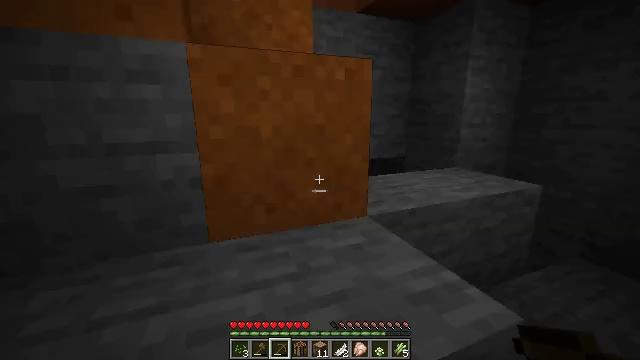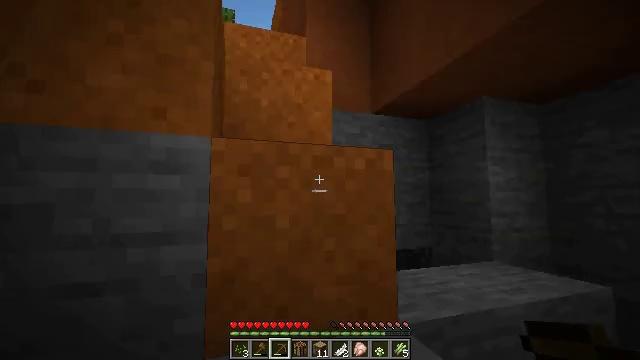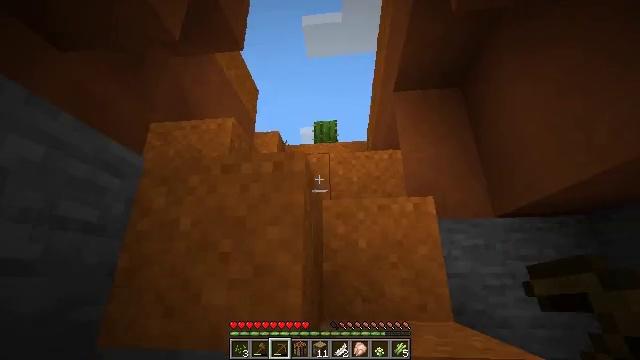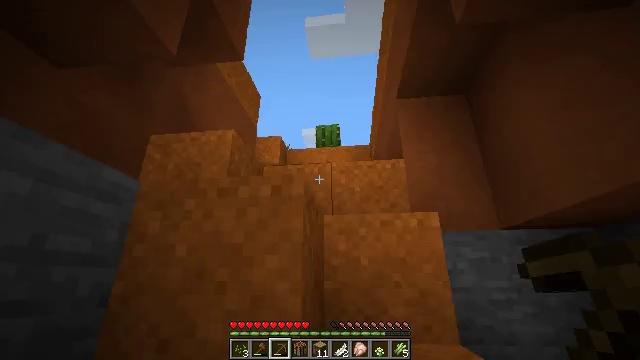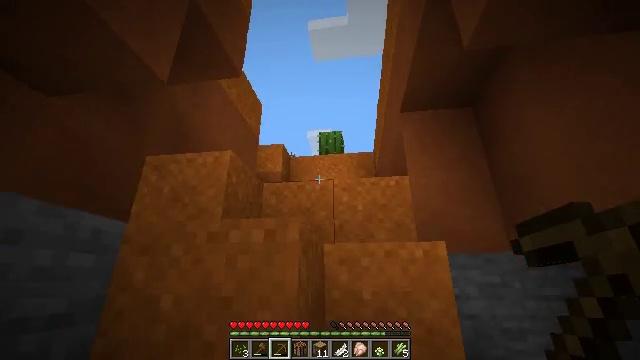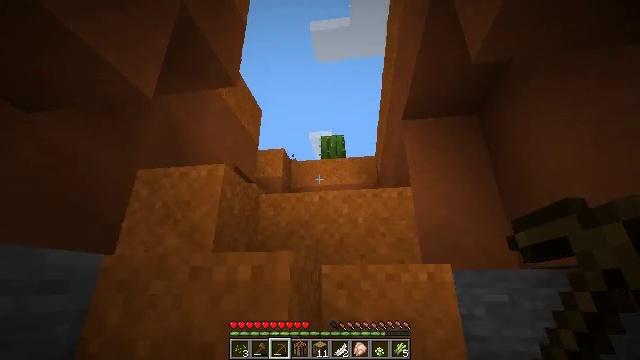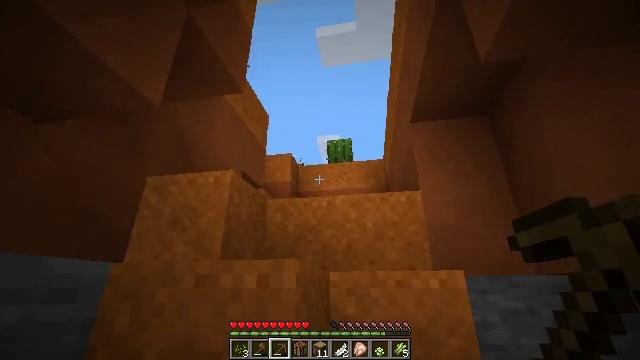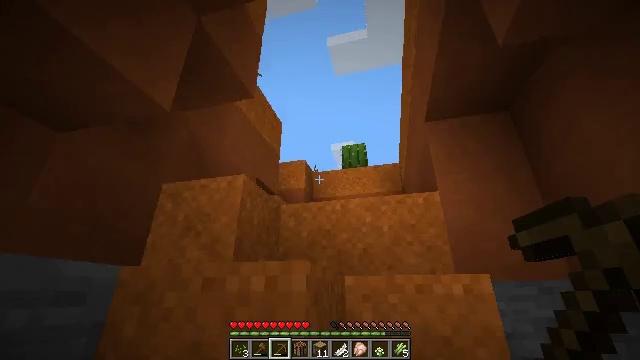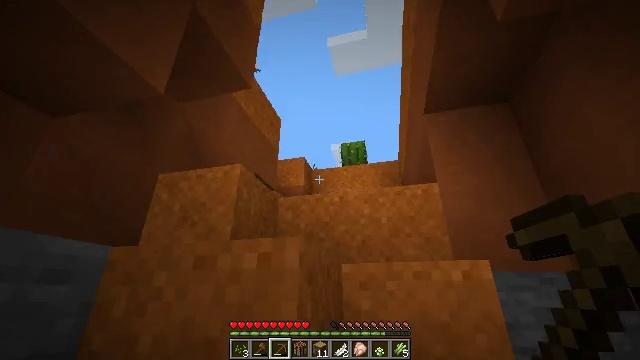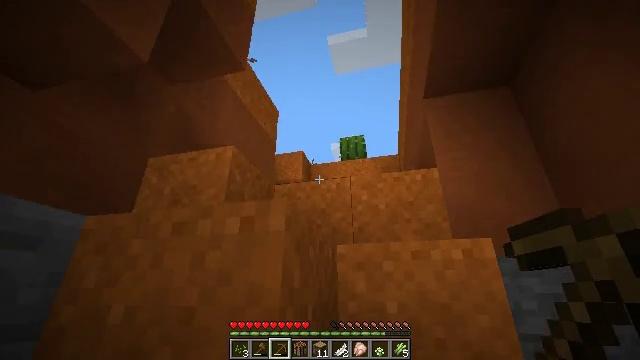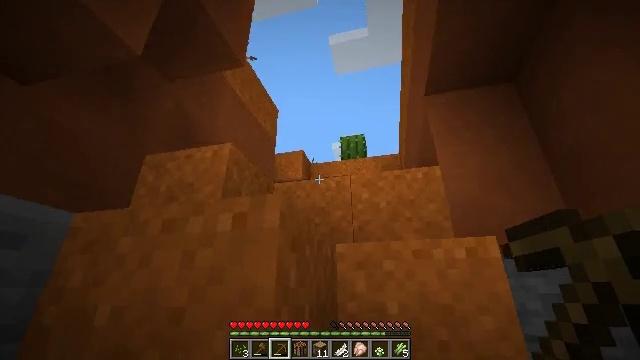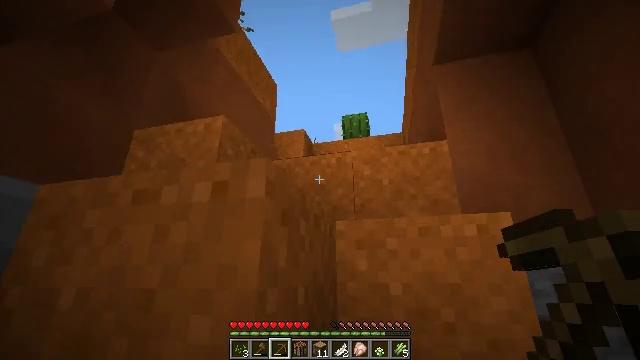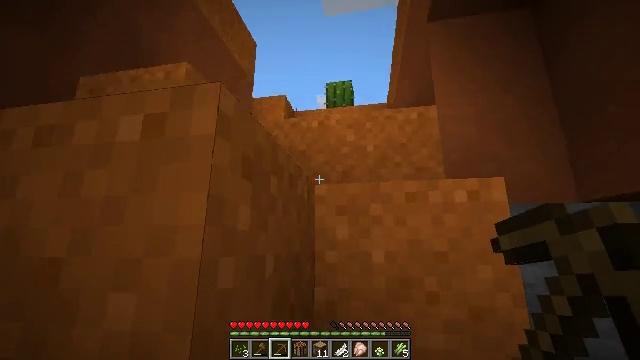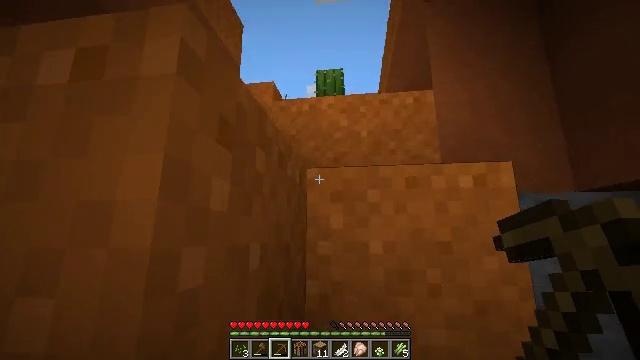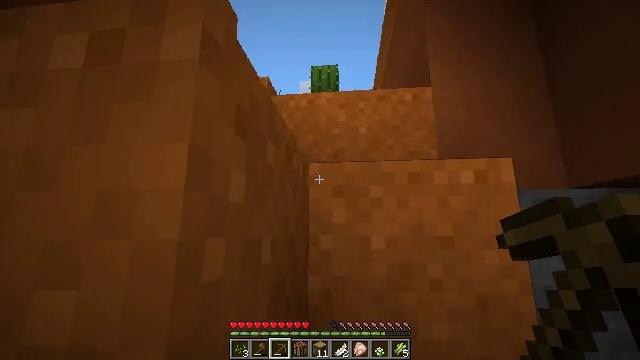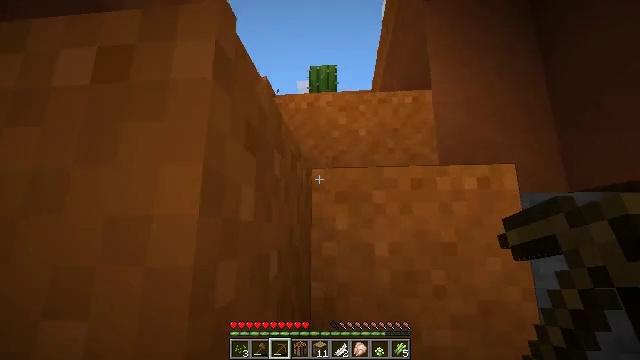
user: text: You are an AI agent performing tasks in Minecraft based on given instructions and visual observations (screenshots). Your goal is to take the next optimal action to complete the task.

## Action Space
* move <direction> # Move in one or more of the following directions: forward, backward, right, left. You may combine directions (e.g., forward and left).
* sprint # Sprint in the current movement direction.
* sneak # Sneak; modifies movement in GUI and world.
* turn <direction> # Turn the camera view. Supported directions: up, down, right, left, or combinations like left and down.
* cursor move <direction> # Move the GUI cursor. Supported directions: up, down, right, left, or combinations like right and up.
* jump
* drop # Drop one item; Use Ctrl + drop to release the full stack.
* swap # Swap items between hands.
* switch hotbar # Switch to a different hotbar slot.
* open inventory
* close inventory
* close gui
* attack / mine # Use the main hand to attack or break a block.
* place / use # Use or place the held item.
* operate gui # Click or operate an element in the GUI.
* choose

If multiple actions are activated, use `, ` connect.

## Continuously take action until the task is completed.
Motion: motion action
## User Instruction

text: Remove red sand to use for crafting or building.
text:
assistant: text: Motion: move forward, jump
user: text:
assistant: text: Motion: move forward, turn left and up, jump
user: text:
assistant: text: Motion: move forward
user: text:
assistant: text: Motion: move forward, turn left
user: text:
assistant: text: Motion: move forward
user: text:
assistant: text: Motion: move forward, turn left, jump
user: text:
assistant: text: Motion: move forward, turn left and up, jump
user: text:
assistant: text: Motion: move forward, jump
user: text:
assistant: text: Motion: move forward, jump
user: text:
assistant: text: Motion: move forward
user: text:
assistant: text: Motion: move forward, turn down
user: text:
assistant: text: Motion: move forward, turn right and down
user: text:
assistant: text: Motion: move forward, turn right and down
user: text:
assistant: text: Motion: move forward, turn right
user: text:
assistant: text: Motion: move forward, jump
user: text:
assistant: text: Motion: move forward, jump
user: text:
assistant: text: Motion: move forward, jump
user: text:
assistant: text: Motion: move forward, jump
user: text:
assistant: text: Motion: move forward
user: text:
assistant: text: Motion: move forward
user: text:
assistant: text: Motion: move forward
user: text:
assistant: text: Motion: move forward
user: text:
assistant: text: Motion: move forward
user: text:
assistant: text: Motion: move forward
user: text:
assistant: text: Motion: move forward
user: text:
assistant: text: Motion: move forward
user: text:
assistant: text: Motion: move forward
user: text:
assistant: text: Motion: move forward
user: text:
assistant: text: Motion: move forward
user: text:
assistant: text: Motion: move forward and move right